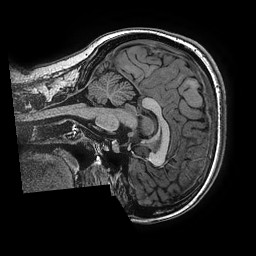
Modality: T1w
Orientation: sagittal
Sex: female
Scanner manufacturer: ge
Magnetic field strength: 3 T
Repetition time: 0.0077 s
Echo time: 0.003436 s